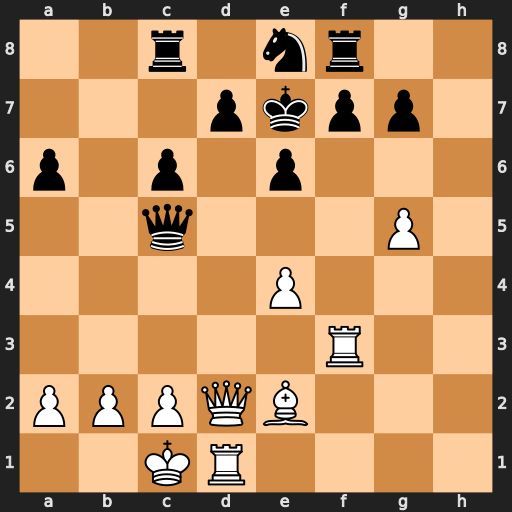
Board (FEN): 2r1nr2/3pkpp1/p1p1p3/2q3P1/4P3/5R2/PPPQB3/2KR4
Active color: w
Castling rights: -
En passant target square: -
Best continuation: Qxd7#